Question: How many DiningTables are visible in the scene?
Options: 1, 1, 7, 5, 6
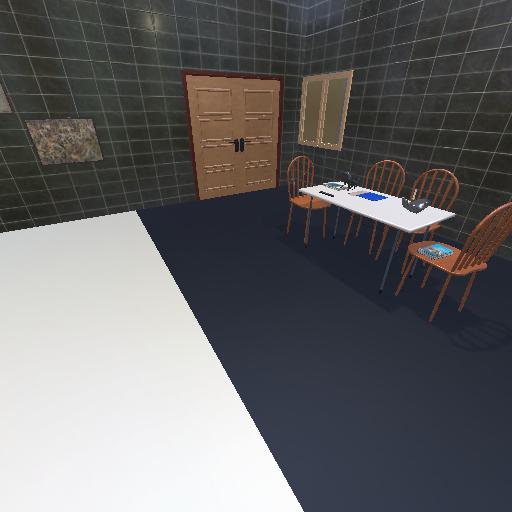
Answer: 1